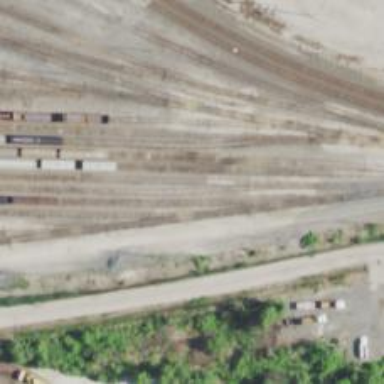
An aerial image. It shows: Railway yard used for servicing trains.